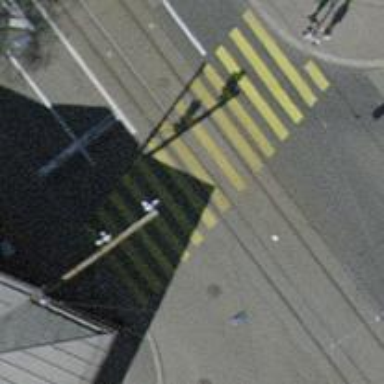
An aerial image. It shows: Tram crossing on the railway.